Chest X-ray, AP view. Patient: 5 years old, sex M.
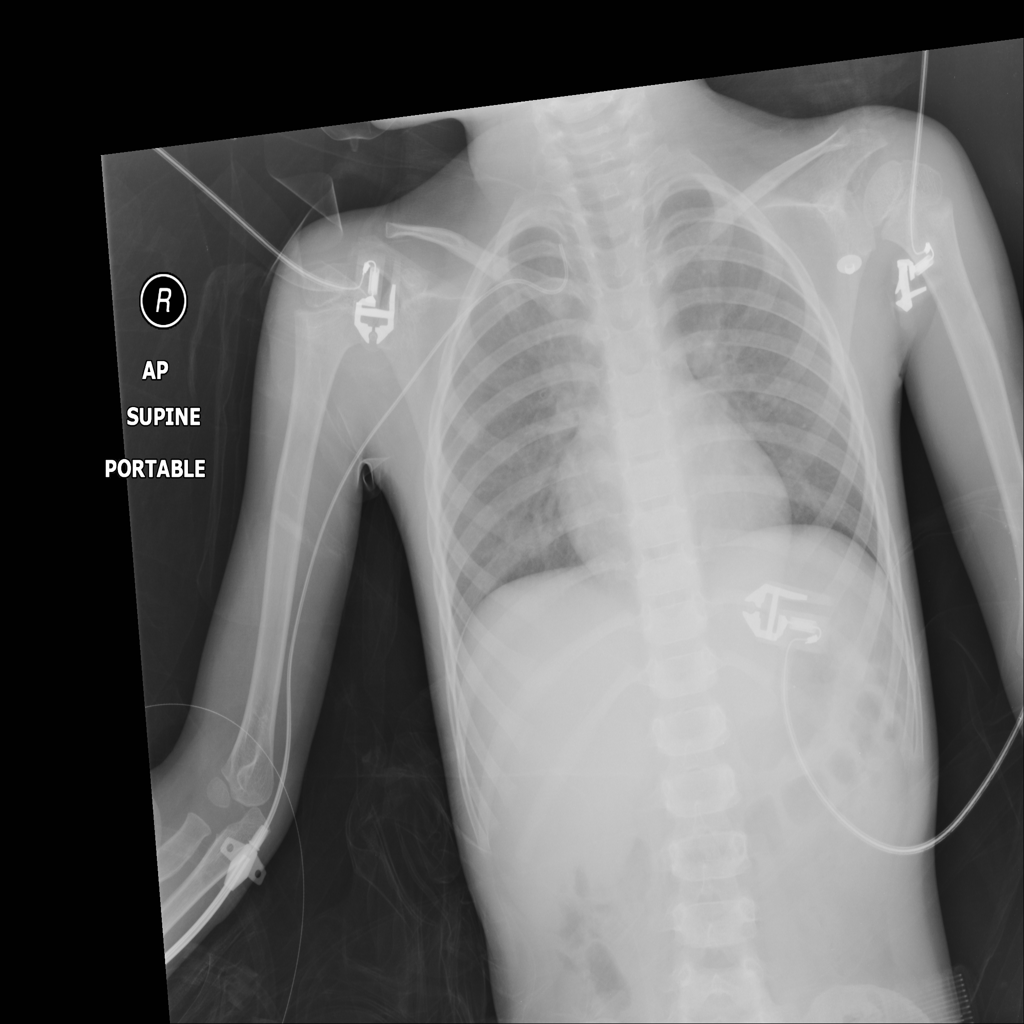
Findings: No Finding